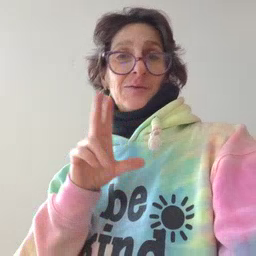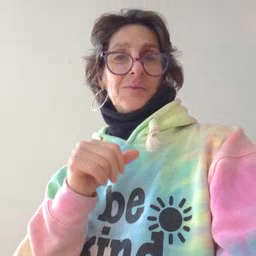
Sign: no